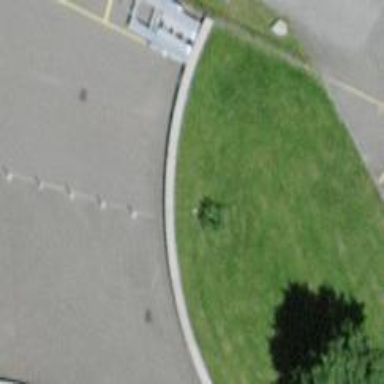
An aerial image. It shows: Bollard barrier.